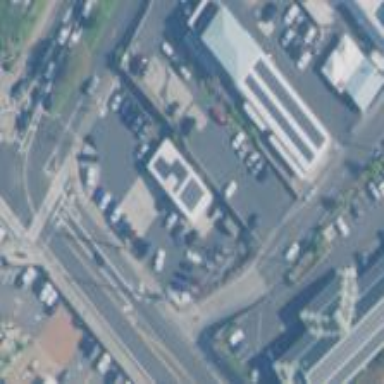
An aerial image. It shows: Commercial building.